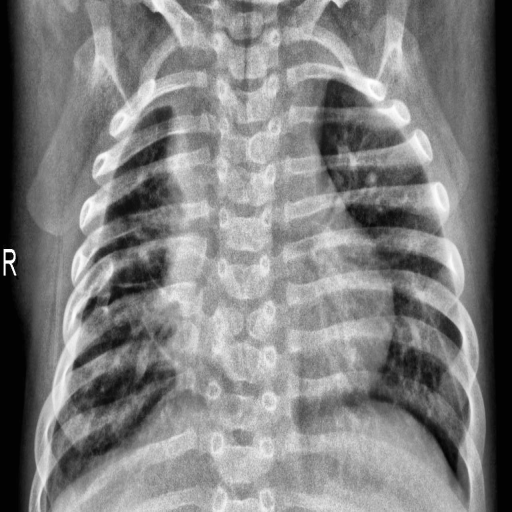
Finding: PNEUMONIA